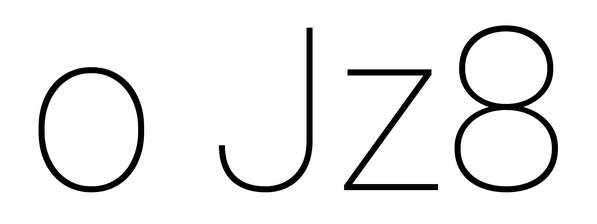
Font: Roboto_Thin